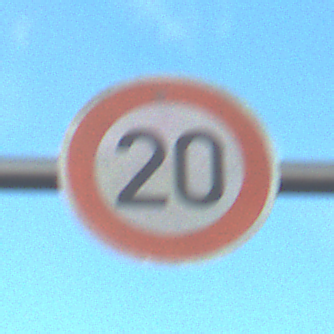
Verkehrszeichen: Geschwindigkeit20
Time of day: SunriseSunset
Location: Outdoor (RoadRail)
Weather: PartlyCloudy
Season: NotSpecified
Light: Natural